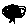
Label: tree